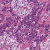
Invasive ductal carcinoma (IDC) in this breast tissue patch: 0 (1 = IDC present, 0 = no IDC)